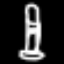
Label: hourglass